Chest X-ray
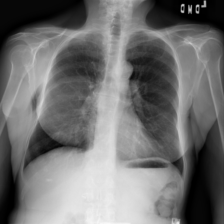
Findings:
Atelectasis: negative
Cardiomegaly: negative
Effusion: negative
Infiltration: negative
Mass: negative
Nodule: negative
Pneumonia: negative
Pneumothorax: negative
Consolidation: negative
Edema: negative
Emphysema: negative
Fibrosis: negative
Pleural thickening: negative
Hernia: negative